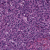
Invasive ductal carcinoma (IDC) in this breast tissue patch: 1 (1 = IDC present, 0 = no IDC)